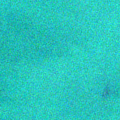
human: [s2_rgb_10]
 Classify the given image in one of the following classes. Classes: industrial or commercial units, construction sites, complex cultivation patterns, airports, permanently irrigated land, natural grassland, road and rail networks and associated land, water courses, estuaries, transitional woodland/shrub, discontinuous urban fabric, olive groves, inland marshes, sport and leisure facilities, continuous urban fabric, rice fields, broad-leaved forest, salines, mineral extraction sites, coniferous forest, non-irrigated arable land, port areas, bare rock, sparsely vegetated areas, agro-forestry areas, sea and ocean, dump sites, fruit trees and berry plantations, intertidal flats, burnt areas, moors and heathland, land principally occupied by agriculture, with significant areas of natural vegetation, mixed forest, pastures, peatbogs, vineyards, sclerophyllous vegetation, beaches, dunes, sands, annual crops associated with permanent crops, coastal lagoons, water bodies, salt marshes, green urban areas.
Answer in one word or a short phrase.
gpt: sea and ocean